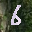
Label: 6